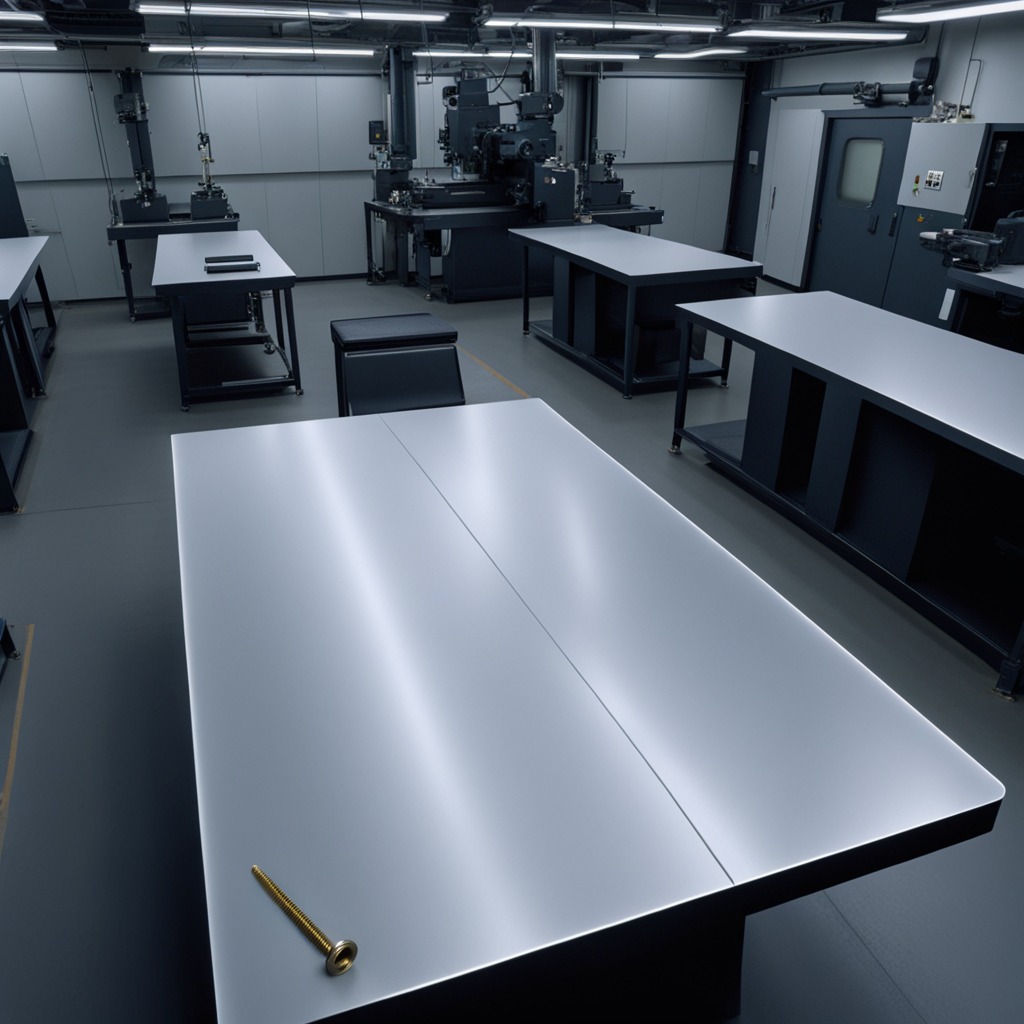
A metal screw is lying on the clean empty table in the basement in the evening.